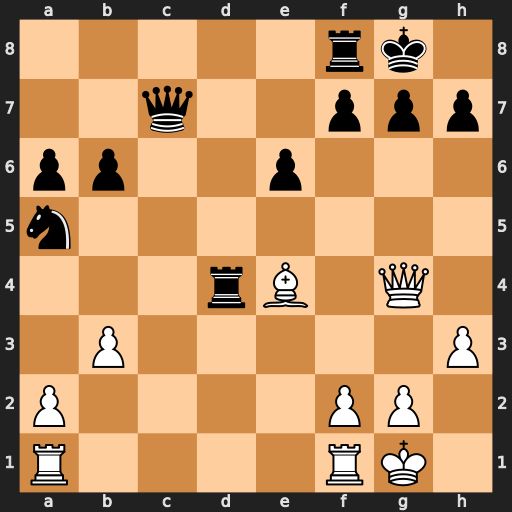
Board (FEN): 5rk1/2q2ppp/pp2p3/n7/3rB1Q1/1P5P/P4PP1/R4RK1
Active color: w
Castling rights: -
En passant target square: -
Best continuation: Bxh7+ Kxh7 Qxd4